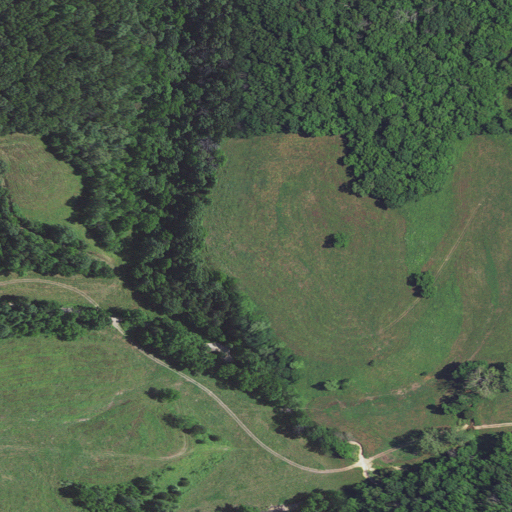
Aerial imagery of valley in Missouri named Sleepy Hollow containing pasture, deciduous forest, mixed forest, and open development